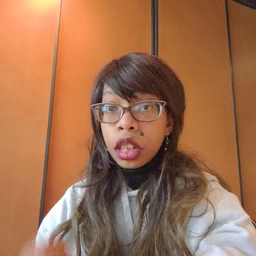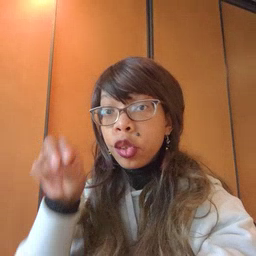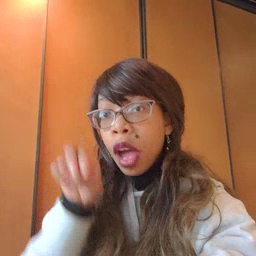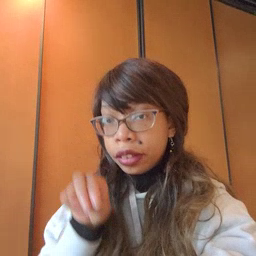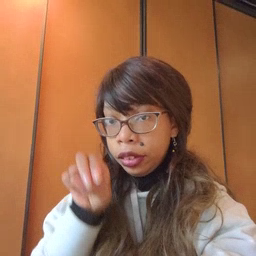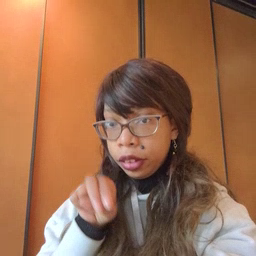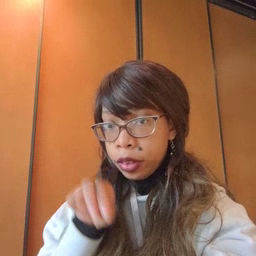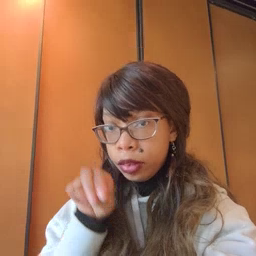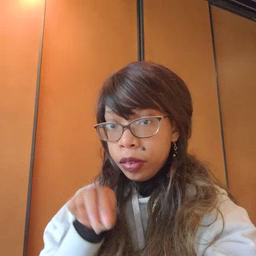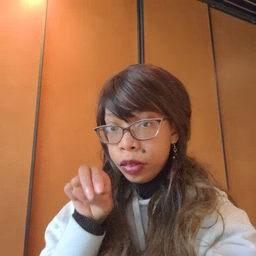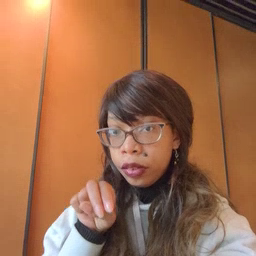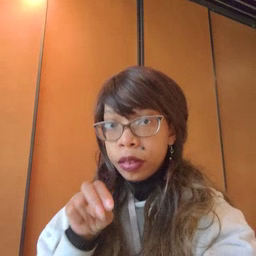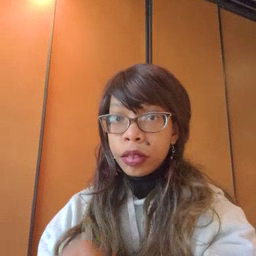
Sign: chair